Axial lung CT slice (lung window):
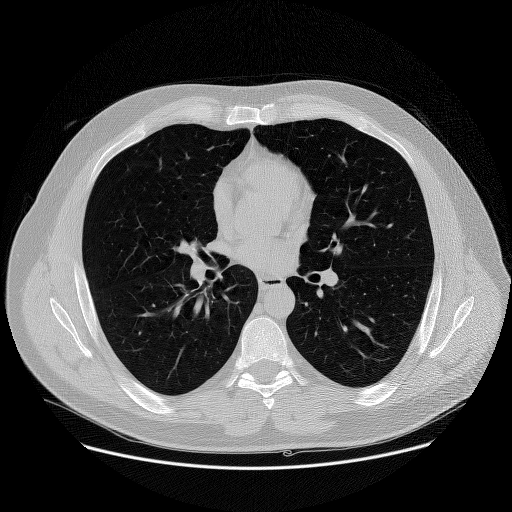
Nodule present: no